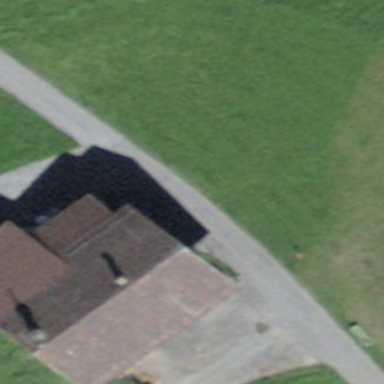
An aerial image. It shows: Farm building.